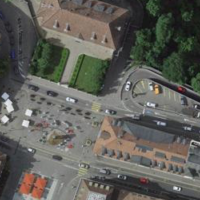
EUNIS habitat code: 54
Species observed at this site:
Urtica dioica
Symphoricarpos albus